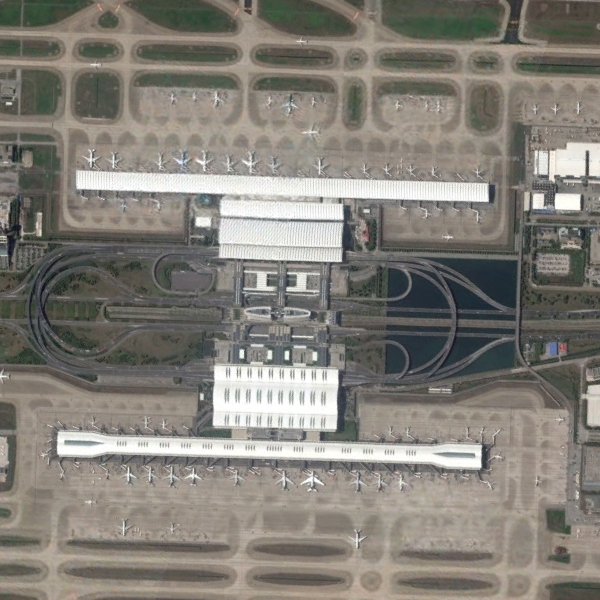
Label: Airport